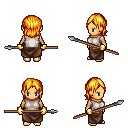
a pixel art fantasy rpg character, female body template, human, tanned skin, white sleeveless shirt, robe skirt, light blonde long bangs hairstyle, gold gloves, spear, four views (front, back, left, right), 2x2 character sprite sheet, small pixel art, hard edges, no anti-aliasing